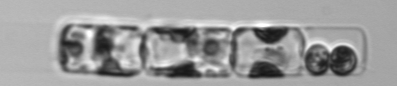
Label: Guinardia_delicatula_TAG_internal_parasite